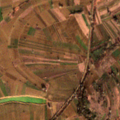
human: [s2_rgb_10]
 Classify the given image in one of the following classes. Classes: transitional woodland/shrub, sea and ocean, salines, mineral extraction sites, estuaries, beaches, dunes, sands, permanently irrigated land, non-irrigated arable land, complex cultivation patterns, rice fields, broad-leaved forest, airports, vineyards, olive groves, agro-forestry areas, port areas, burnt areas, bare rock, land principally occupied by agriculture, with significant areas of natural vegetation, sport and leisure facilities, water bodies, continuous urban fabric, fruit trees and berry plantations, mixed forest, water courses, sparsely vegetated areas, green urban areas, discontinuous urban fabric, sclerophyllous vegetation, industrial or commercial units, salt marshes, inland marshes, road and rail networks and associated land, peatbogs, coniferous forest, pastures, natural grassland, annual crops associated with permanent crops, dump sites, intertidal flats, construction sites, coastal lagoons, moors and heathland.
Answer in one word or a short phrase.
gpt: non-irrigated arable land, land principally occupied by agriculture, with significant areas of natural vegetation